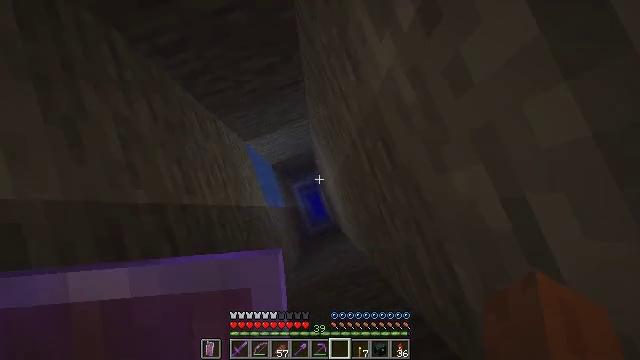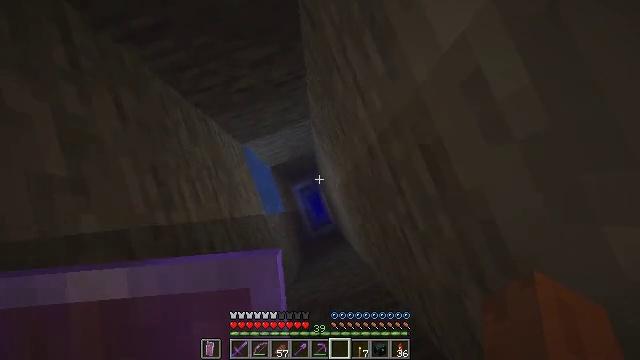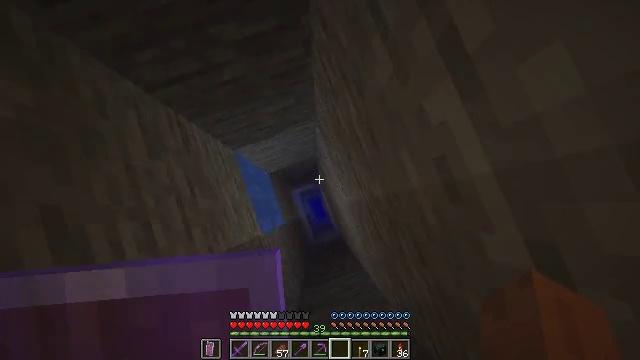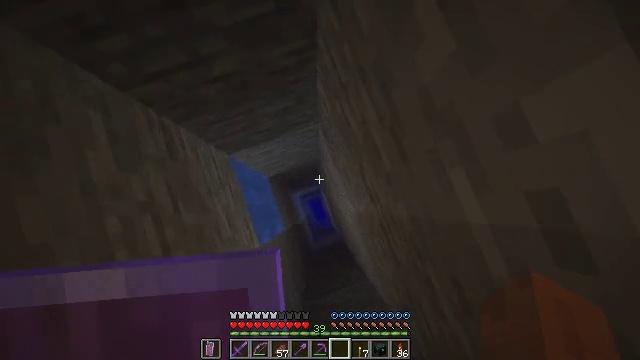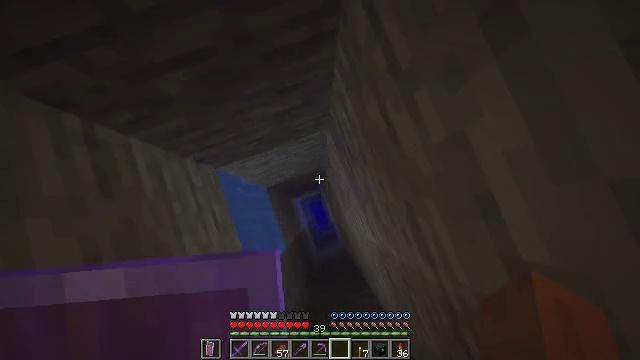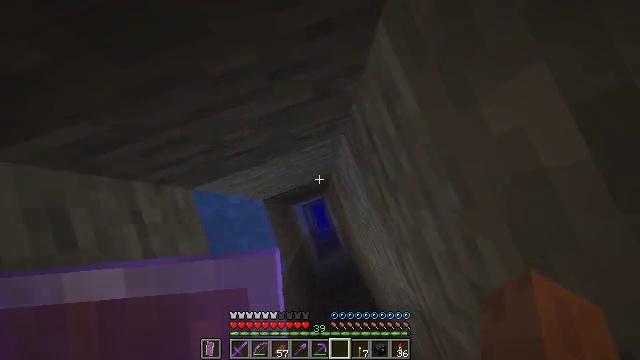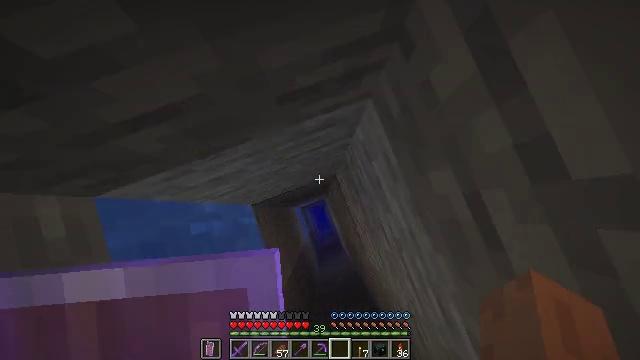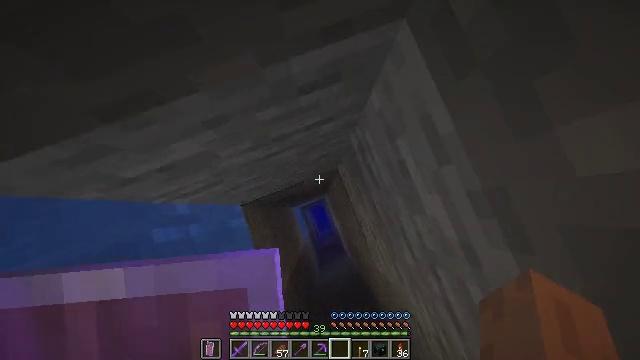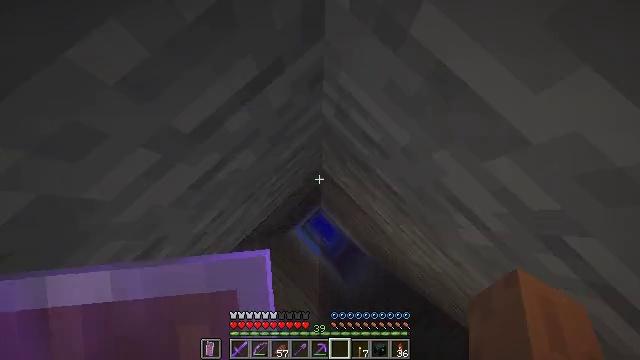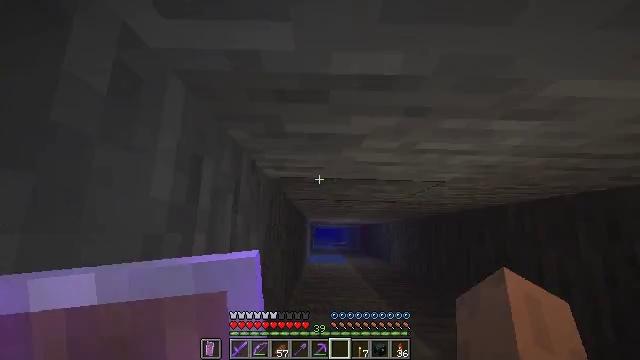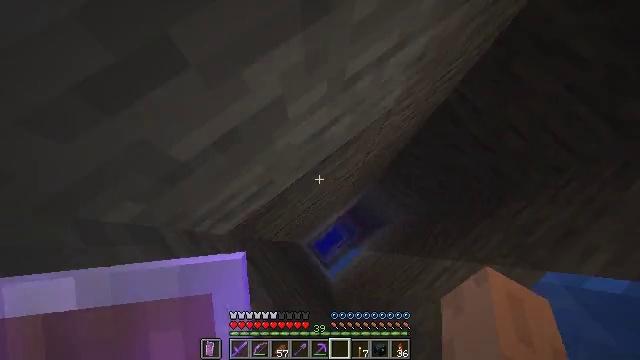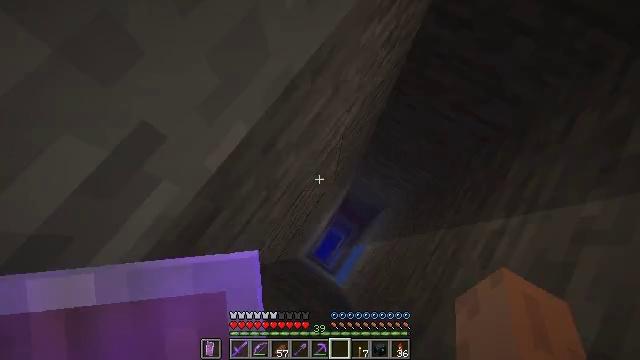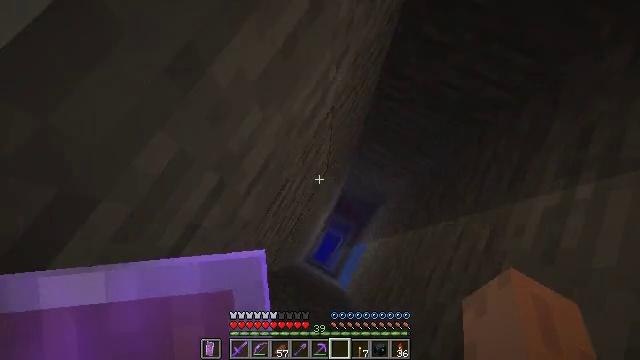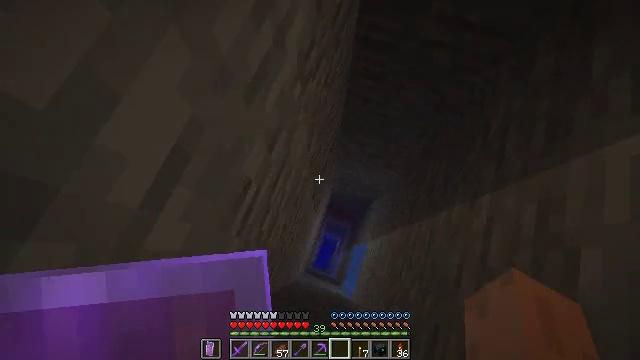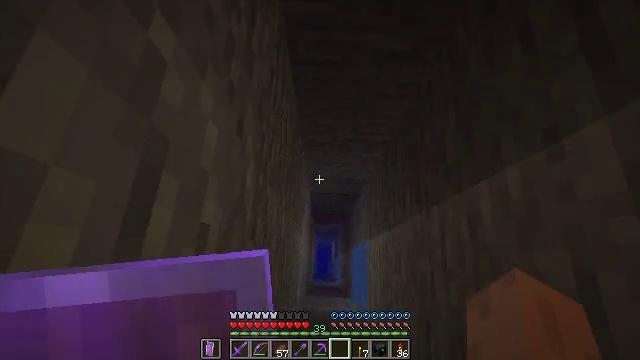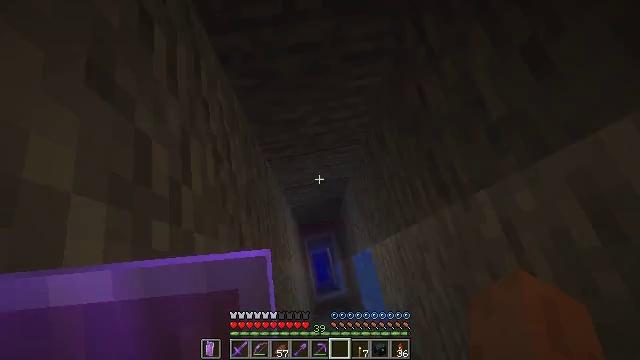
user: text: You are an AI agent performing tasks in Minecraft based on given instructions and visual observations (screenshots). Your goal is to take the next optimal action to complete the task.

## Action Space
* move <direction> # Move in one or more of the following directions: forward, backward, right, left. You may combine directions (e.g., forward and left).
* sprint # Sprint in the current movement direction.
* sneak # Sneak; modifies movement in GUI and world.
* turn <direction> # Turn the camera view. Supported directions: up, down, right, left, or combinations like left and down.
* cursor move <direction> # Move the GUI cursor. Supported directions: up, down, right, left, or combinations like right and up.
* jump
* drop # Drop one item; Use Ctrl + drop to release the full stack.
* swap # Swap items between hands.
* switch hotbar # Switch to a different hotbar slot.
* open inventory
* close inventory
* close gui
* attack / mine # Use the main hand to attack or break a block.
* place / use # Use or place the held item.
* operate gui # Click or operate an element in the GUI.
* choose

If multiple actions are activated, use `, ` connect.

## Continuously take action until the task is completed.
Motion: motion action
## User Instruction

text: Craft glass.
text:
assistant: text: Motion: move forward, sneak
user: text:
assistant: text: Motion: move forward, sprint
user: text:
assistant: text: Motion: move forward, sprint
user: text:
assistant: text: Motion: move forward, sprint
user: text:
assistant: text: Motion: move forward, sprint
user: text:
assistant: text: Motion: move forward, sprint
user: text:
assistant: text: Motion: move forward, sprint
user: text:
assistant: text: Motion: move forward, sneak, turn right and up
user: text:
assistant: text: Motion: move forward, sprint, turn right and up
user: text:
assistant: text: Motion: move forward, sprint, turn right and up
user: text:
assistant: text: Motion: move forward, sneak, turn right and up
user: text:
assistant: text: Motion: move forward, sneak, turn right
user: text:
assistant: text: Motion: move forward, sneak, turn right and up
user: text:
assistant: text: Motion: move forward, sprint, turn right and up
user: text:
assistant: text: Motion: move forward, sneak, turn right and up
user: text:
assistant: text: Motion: move forward, sneak, turn right
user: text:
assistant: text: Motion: move forward, sneak, turn right
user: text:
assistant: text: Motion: move forward, sprint
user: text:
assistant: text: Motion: move forward, sprint
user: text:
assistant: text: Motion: move forward, sprint
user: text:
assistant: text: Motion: move forward, sprint
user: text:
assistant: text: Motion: move forward, sprint, turn left
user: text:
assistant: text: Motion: move forward, sneak, turn left and down
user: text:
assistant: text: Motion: move forward, sprint, turn left and down
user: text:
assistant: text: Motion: move forward, sneak, turn left and down
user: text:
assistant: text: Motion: move forward, sneak, turn left and down
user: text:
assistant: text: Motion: move forward, sprint, turn left
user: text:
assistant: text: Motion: move forward, sneak, turn left and up
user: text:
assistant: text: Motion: move forward, sprint, turn left and up
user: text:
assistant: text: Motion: move forward, sprint, turn left and up